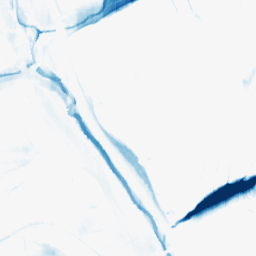
Category: morphological
Decomposition family: morphological_ellipse
Decomposition parameters: operation: closing
width: 30
height: 5
Upsampling method: bspline
Upsampling parameters: scale: 2
Upsampling scale: 2